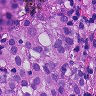
Metastatic tissue present: yes